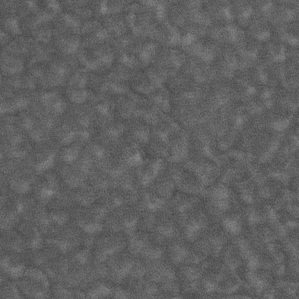
Label: frost